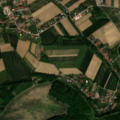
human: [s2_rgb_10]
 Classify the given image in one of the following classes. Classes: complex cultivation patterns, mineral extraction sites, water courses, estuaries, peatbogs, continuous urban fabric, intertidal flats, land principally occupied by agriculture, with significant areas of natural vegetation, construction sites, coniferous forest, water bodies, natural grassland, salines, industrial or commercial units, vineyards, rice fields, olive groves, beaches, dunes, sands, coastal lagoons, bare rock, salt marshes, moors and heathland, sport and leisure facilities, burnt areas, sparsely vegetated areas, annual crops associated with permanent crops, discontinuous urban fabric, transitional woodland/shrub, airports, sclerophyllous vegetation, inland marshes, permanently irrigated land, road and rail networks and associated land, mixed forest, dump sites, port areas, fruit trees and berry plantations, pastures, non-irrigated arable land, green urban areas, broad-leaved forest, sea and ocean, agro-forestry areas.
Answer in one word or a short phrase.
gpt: discontinuous urban fabric, non-irrigated arable land, land principally occupied by agriculture, with significant areas of natural vegetation, broad-leaved forest